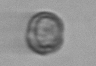
Label: Dinophyceae